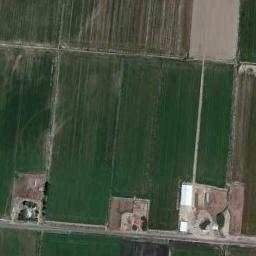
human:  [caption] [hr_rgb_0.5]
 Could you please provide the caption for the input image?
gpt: Several neatly arranged green and tan mixed rectangular farmlands of different sizes .

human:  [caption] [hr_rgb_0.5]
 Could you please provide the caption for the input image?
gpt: There are some green and bare rectangular farmland .

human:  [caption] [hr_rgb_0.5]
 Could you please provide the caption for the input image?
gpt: Several dirt roads are in rectangular farmlands .

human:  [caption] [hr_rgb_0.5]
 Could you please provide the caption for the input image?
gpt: Several green rectangular farmlands are neatly arranged on the ground and some houses are surrounded by these farmlands .

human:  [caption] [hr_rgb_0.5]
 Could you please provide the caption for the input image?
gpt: There are some buildings beside the green rectangular farmlands .